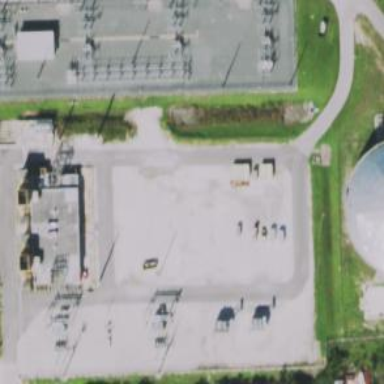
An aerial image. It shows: Gas turbine generator powered by gas.